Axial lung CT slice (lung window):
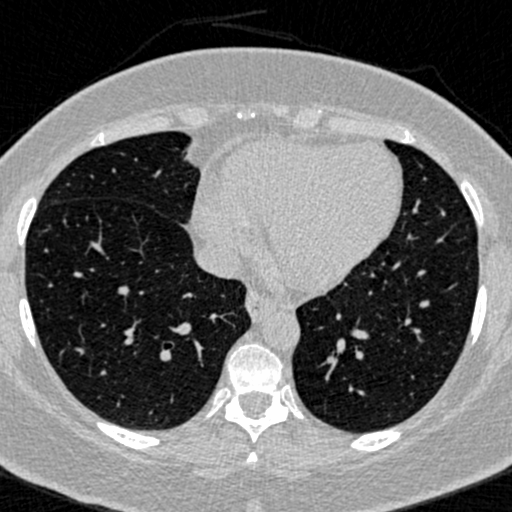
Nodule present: no